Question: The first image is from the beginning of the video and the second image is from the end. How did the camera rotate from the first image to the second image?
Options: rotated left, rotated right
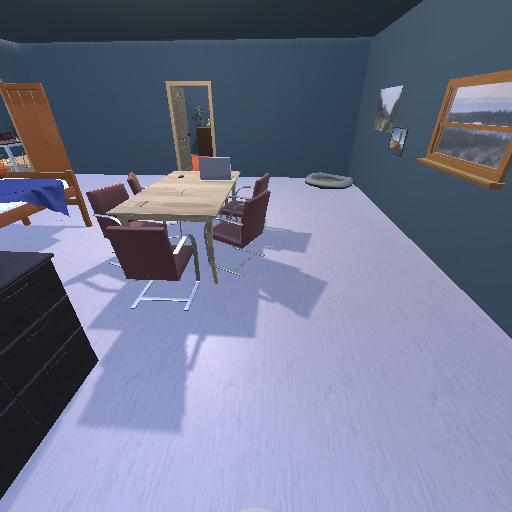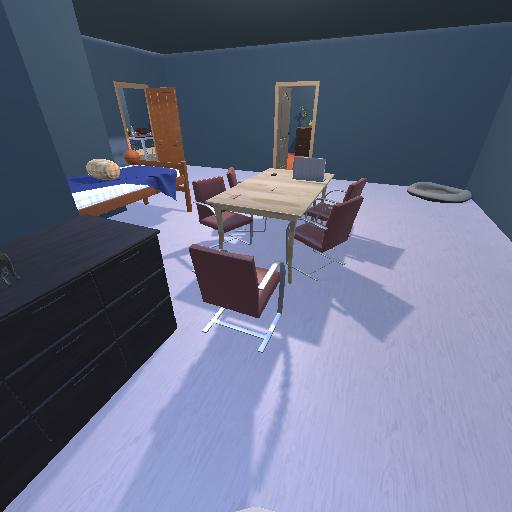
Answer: rotated left